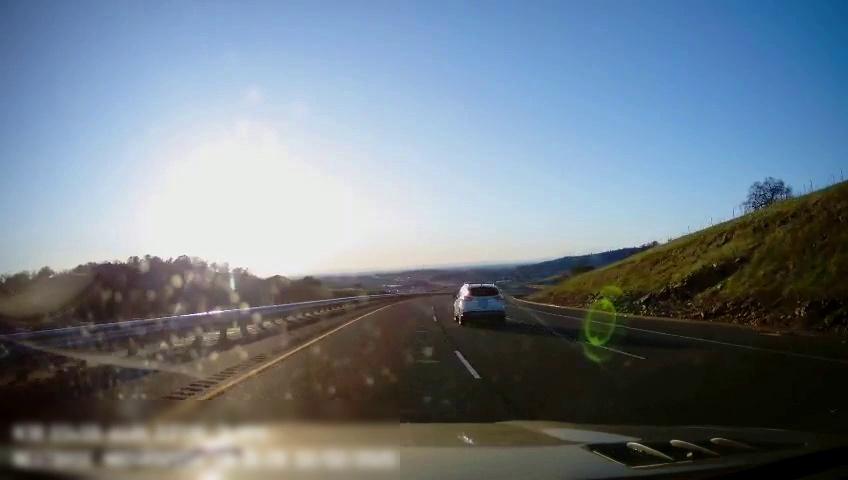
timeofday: Day
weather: Sunny
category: Drivable Space
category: Vehicles | SUV
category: Lanes | Current Lane
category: Lanes | Current Lane
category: Lanes | Alternate Lane
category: Lanes | Alternate Lane